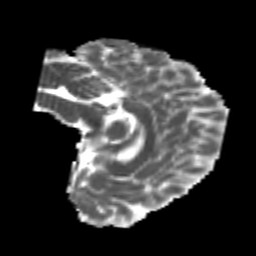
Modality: MD
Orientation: sagittal
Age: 20
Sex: female
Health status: healthy
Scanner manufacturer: philips
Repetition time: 7.386 s
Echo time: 0.08599 s